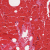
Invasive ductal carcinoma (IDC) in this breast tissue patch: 0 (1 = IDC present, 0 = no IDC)